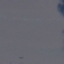
Land use / land cover: SeaLake